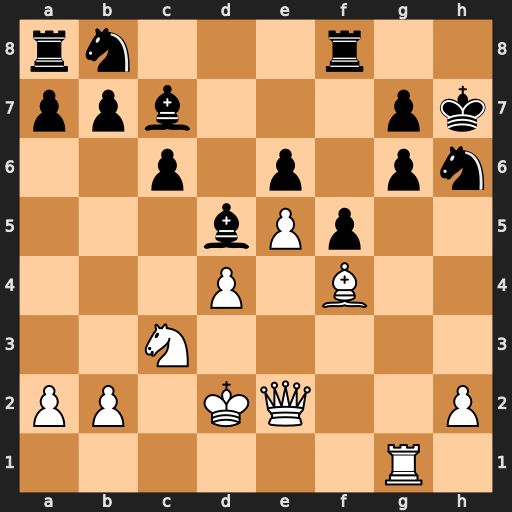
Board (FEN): rn3r2/ppb3pk/2p1p1pn/3bPp2/3P1B2/2N5/PP1KQ2P/6R1
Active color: w
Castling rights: -
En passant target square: -
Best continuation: Nxd5 cxd5 Qg2 Ng4 h3